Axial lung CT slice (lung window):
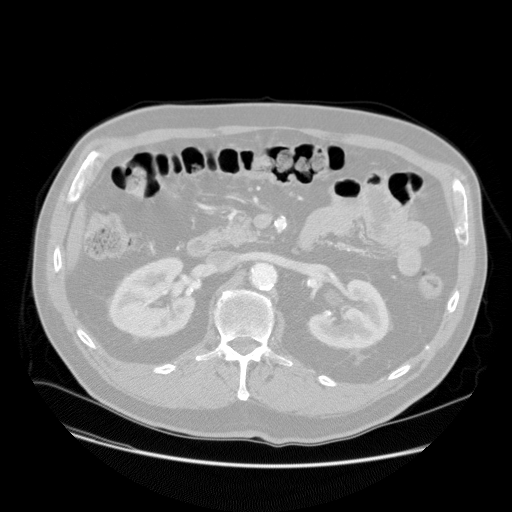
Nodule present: no